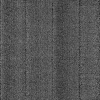
Atmospheric dust classification: dusty